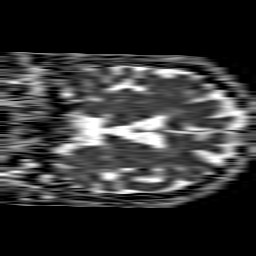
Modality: ADC
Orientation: coronal
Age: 85
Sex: female
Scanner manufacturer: philips
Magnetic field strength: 1.5 T
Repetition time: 4.6 s
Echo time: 0.08517 s